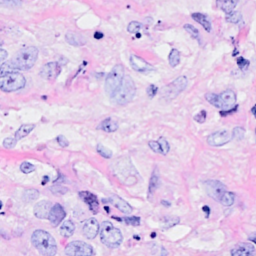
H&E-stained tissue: Breast